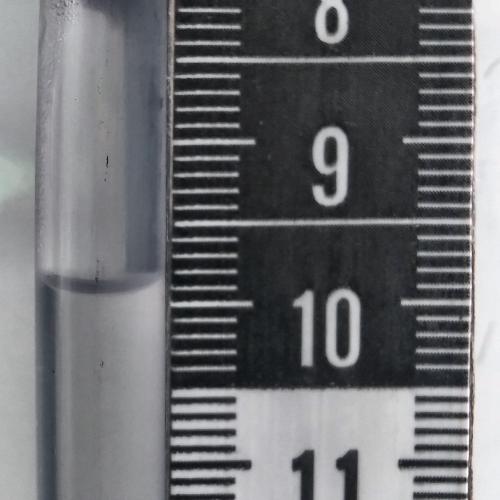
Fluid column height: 9.9 cm